Question: I have a webapp that uses PrimeFaces 3.1.1. The aim of the app is to provide a more user friendly way of traversing the XML aggregator we have. It was originally written in SCALA, but now I've implemented it in Java.
There is an option, when a user selects a bunch of XML files, to parse those files and display their value in a user friendly way. When I don't filter anything, this works perfectly, however as soon as I filter my datatable, it starts behaving in a really bizarre way. It get's hung on files and doesn't update to the currently selected XML file.
For example, here, you can see I have selected the 'feed details' for a file, but I'm getting feed details for a previously selected file.

Here is the code for an example button:
'''
<p:commandButton oncomplete="mungeBetResultDialog.show()"
update=":mungeBetResultForm" icon="ui-icon ui-icon-search"
title="view changes" rendered="#{searchBean.isFootballMungeResult(feed.xml)}"
style="height:20px;">
<f:setPropertyActionListener value="#{feed}" target="#{searchBean.selectedFeed}"/>
<f:setPropertyActionListener value="#{true}" target="#{searchBean.showFeedDetails}"/>
</p:commandButton>
'''
The example button exists in every row of the 'DataTable'. The DataTable has no backing bean.
So I've noticed that it's specifically one of the action listeners that aren't firing. This one:
'''
<f:setPropertyActionListener value="#{feed}" target="#{searchBean.selectedFeed}"/>
'''
I added a log to the code this calls, and after filtering it works for some and not for others, whereas before it worked perfectly.
: This bug occurs if I try to view the details of a feed after I have filtered it. This tells me there is some sort of issue on the front end, rather than an issue with the code on the back end.
Is there some sort of well known bug in PrimeFaces that disables the 'setPropertyActionListener' tag from firing at the appropriate time? I've seen bugs stopping 'commandLinks', but the fixes that have been suggested there don't seem to work for me.
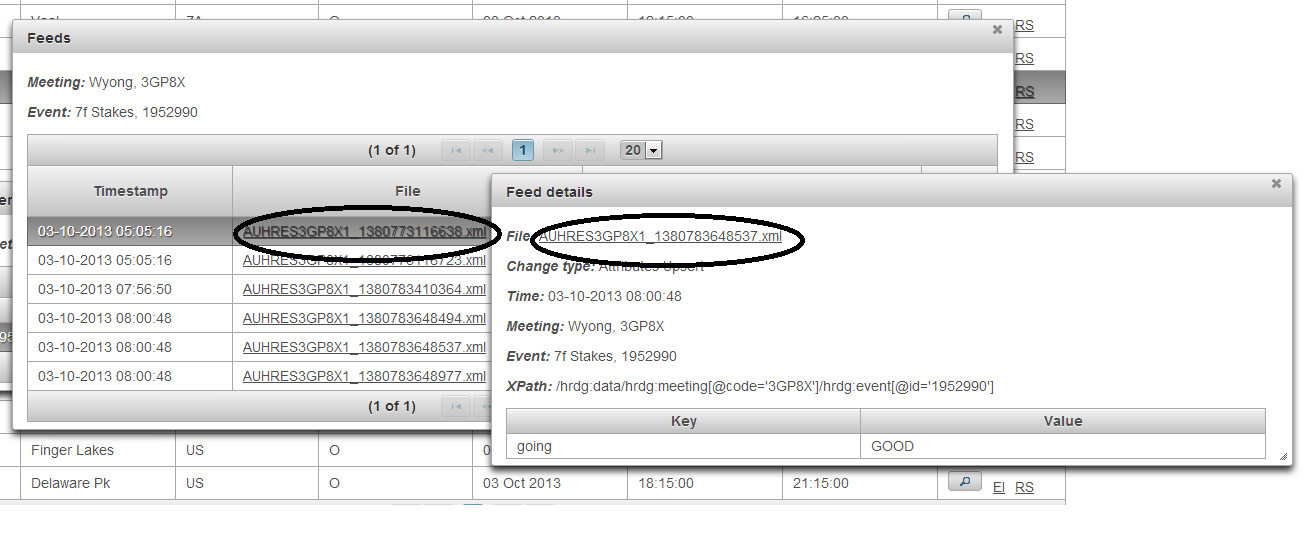
Answer: <URL> seems to be fixed for 3.4. Do you have any chance to upgrade to it?
>
1. Set up a datatable with a filter and a commandLink or any other ActionSource component as row content
2. Filter the datatable
3. Click on a link of the filtered rows of the datatable
<URL>:
> So, I've tried the sample in comment 3, replicated the problem with 3.1 (bundled in sample), 3.2 and 3.3.But not with 3.4-SNAPSHOT, functionality worked as expected.Reason is probably the maintenance work of 3.4;<URL>So I can confirm there was a bug but seems to be fixed in 3.4, If you set the PF version to 3.4-SNAPSHOT in the sample of comment #3, it should work. Marking as fixed.